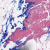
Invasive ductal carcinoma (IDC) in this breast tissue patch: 0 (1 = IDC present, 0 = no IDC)